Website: home-depot
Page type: billing-address
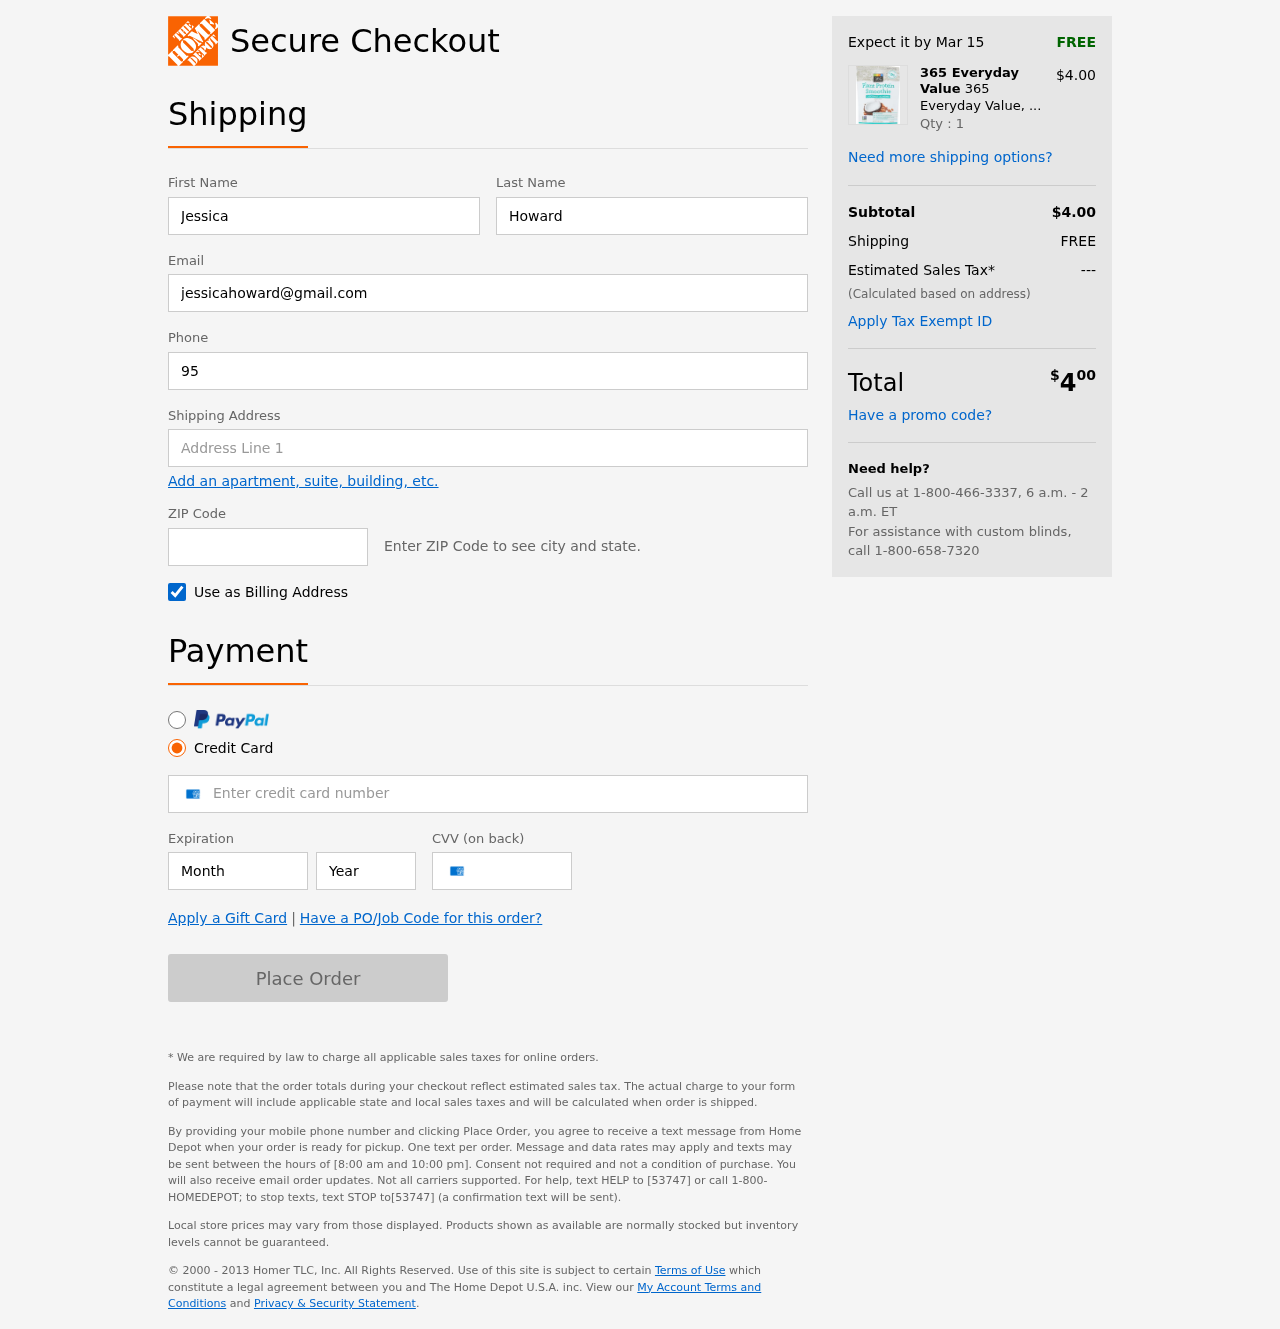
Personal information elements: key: PII_FIRSTNAME
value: Jessica
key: PII_LASTNAME
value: Howard
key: PII_EMAIL
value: jessicahoward@gmail.com
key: PII_PHONE
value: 9505098189
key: PII_STREET
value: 889 Ramos Pines Apt. 524
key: PII_POSTCODE
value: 26183
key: PII_CARD_NUMBER
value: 3494 2417 0337 853
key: PII_CARD_EXPIRY_MONTH
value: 09
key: PII_CARD_CVV
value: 0459
Product elements: key: PRODUCT1_BRAND
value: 365 Everyday Value
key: PRODUCT1_NAME
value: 365 Everyday Value, Plant Protein Smoothie, Coconut Almond, 9 oz
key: PRODUCT1_PRICE
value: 4
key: PRODUCT1_QUANTITY
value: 1
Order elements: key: ORDER_DELIVERY_DATE
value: Mar 15
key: ORDER_SUBTOTAL
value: $4.00
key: ORDER_SHIPPING_COST
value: FREE
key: ORDER_TAX
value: ---
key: ORDER_TOTAL2
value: $400